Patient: sex F, age 68
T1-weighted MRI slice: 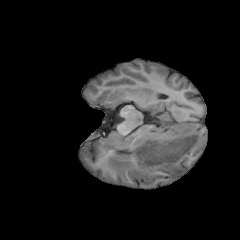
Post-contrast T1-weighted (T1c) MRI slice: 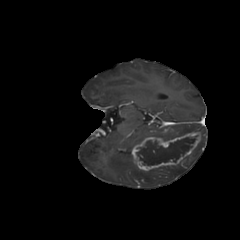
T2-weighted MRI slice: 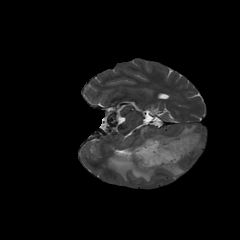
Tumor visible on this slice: yes
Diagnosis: Glioblastoma, IDH-wildtype
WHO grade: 4